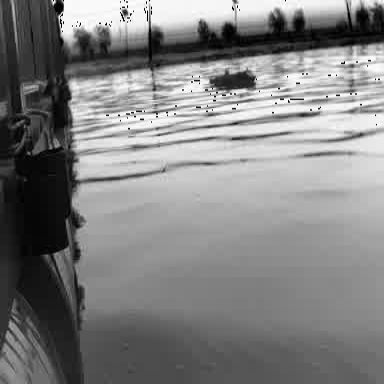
There is a container_ship in the infrared image.